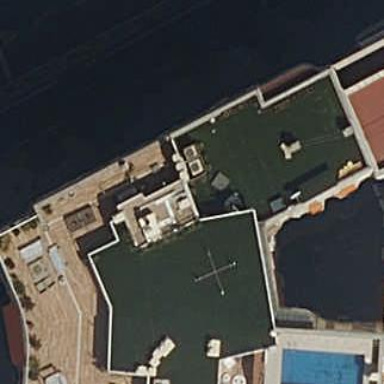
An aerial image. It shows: Part of building.